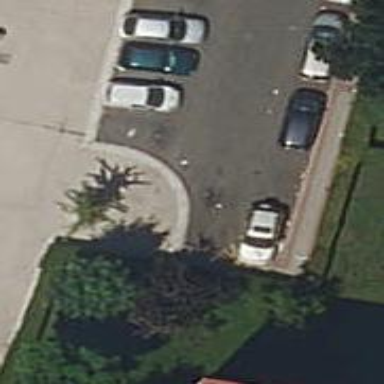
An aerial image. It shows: Sidewalk.